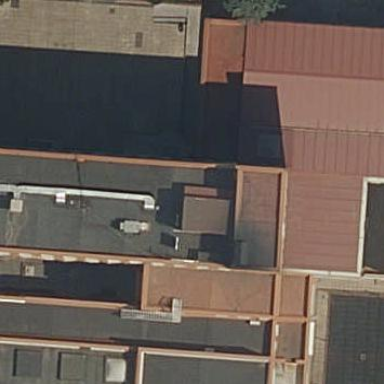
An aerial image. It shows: Part of building.